Question: I have compiled my project with 'ndk-build' and generated the .so file. when run run application it gives error "No implementation found for native".
when I run it in debug mode, it breaks where the native function is called and eclipes shows this screen-
I have checked this -<URL> and some other, all my jni functions name are syncronyed.. but not sure where am I going wrong. please help
Update adding some code snipt
MainActivity.java
'''
package com.example.myproject2;
import java.io.InputStream;
import android.os.Bundle;
import android.os.Environment;
import android.app.Activity;
import android.content.res.AssetFileDescriptor;
import android.view.Menu;
import android.view.View;
import android.view.View.OnClickListener;
import android.widget.Button;
import android.widget.TextView;
import java.io.BufferedInputStream;
import java.io.File;
import java.io.FileInputStream;
import java.io.FileNotFoundException;
import java.io.FilenameFilter;
import java.io.IOException;
import java.nio.ByteBuffer;
import java.nio.ByteOrder;
import java.util.ArrayList;
import java.util.HashMap;
public class MainActivity2 extends Activity {
static int bytesize=0;
//public class fRead{
public native int getMyData(short[] shorts,int size);
static {
System.loadLibrary("mylib");
}
..
..
}
'''
mytest.c code
'''
#include "com_example_myproject2_MainActivity.h"
JNIEXPORT jint JAVA_com_example_myproject2_MainActivity2_getMyData(jshortArray shorts,jint byteArrsize){
int a=0;
int i=0;
int avg=0;
return avg;
}
'''
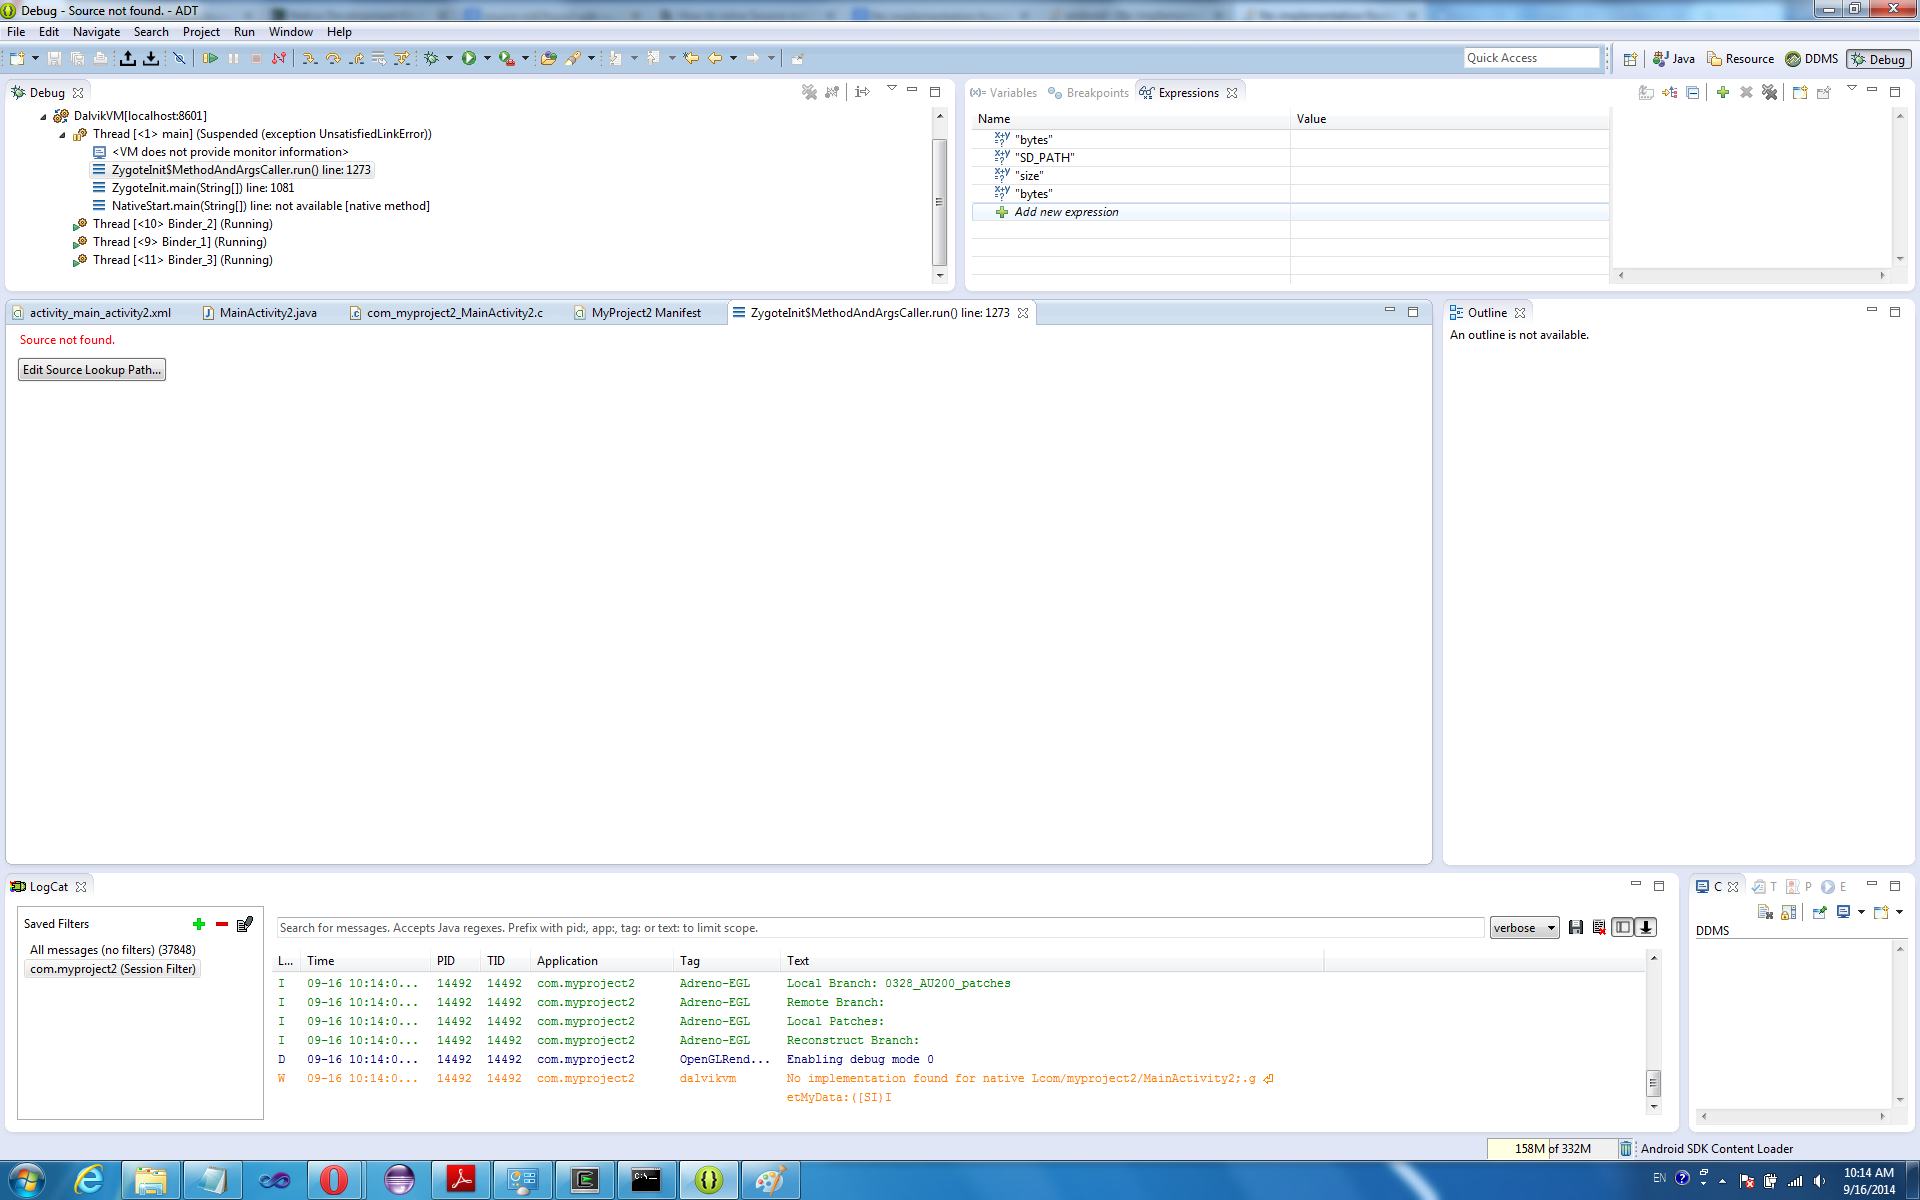
Answer: I have find out what was going wrong with my code. The problem was quit different from the answers in other links so I am posting it here.. so that it can help others.
The problem was in my native function.
rather than calling the function as-
'''
JNIEXPORT jint JAVA_com_example_myproject2_MainActivity2_getMyData(jshortArray shorts,jint{
...
...
}
'''
I should call it as-
'''
JNIEXPORT jint JAVA_com_example_myproject2_MainActivity2_getMyData(JNIEnv* pEnv, jobject
pThis,jshortArray shorts ,jint byteArrsize){
...
...
}
'''
Even though I am not using and I will have to write them in the native side function.